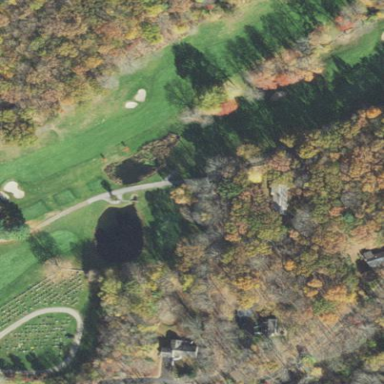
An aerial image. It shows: Golf fairway surrounded by grass.